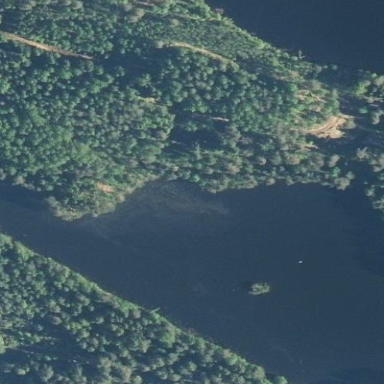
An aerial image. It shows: Serene lake surrounded by nature.